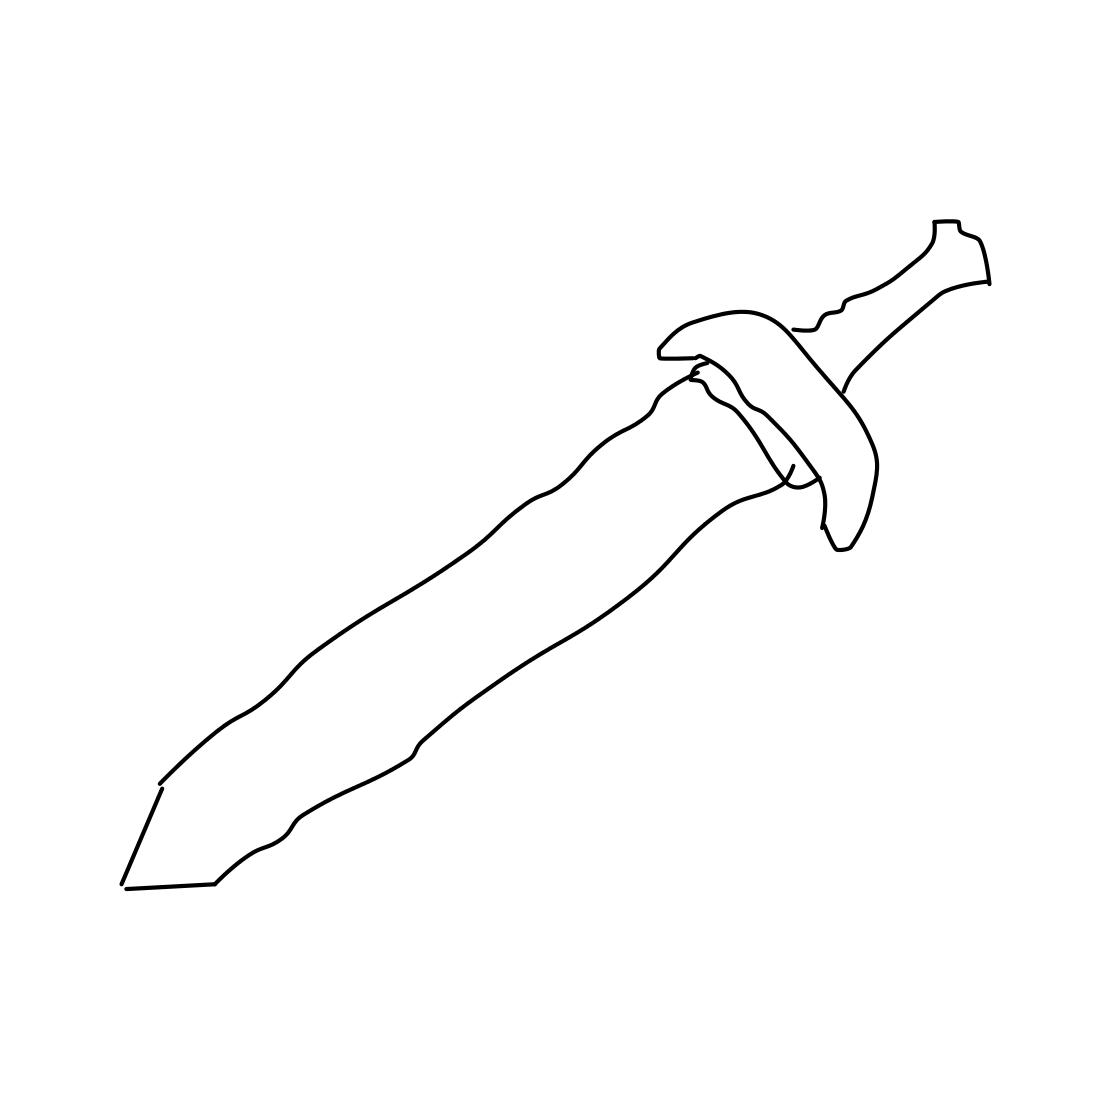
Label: sword